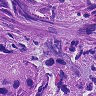
Metastatic tissue present: yes